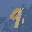
Label: 9